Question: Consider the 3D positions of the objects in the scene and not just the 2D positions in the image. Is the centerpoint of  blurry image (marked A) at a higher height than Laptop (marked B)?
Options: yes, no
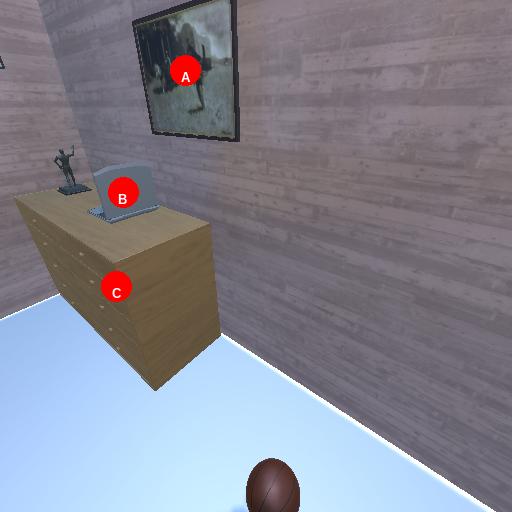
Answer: yes